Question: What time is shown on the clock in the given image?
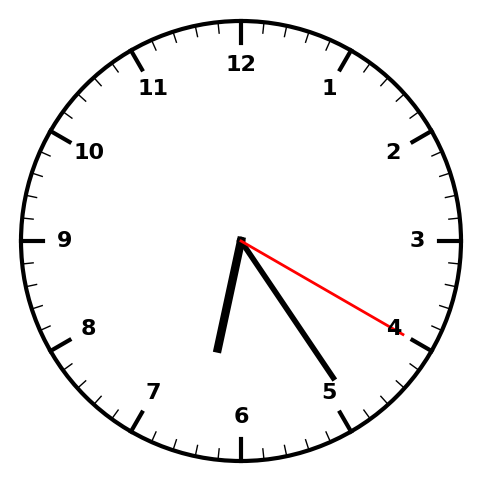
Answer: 06:24:20